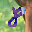
Label: 8